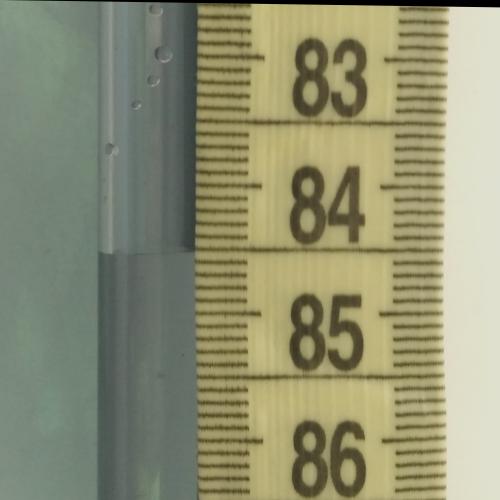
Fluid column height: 84.5 cm